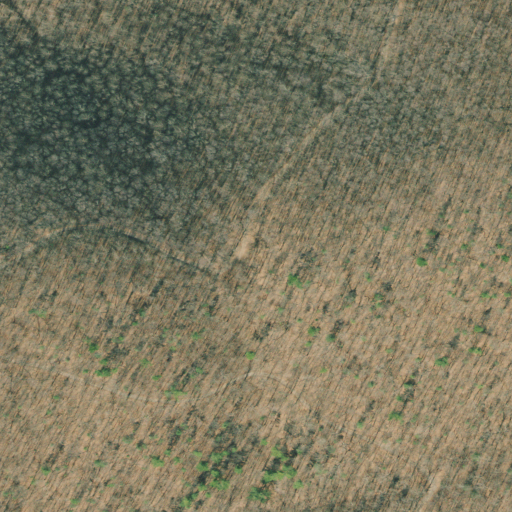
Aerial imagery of gap in Georgia named Yellowhammer Gap containing deciduous forest and open development